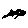
Label: moon